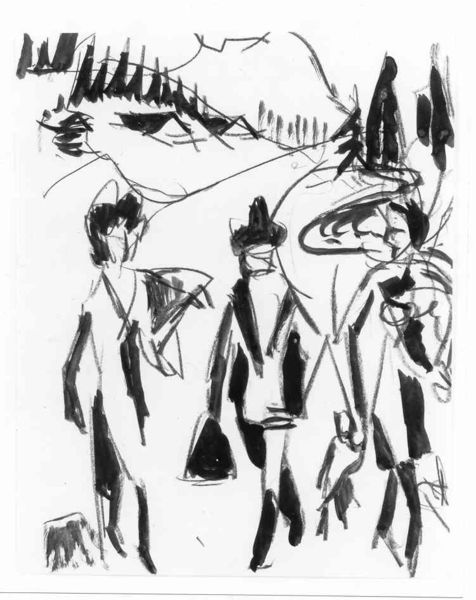
Titel: Drei Spaziergänger in einer Gebirgslandschaft
Künstler: Ernst Ludwig Kirchner
Standort: Karlsruhe
Institution: Staatliche Kunsthalle Karlsruhe
Schlagwörter: baum, berg, feder, gruppe, mann, weiß, aquarell, bäume, frauen, kirchner, landschaft, menschen, mädchen, damen, frau, hut, hüte, kleid, kopfbedeckungen, kreide, männer, schwarz, skizze, strasse, zeichnung, blick, dach, dame, haus, hund, weg, expressionismus, fächer, gespräch, hochformat, leute, mode, anzug, jacke, mütze, mützen, tragen, herr, häuser, hügel, natur, gehen, hütte, land, figur, drei, familie, kind, mutter, personen, tal, wald, landleben, kopfbedeckung, abstrakt, berge, gebirge, gipfel, modern, dächer, giebel, grafik, graphik, monochrom, wasserfarbe, berglandschaft, linien, hütten, picknick, spazieren, figuren, tannen, weib, rauchen, junge, striche, tusche, spaziergang, wandern, kohle, zypresse, schlicht, schwarz weiss, radierung, filzstift, strich, bleistift, stiefel, fichte, nadelbaum, tanne, tasche, pinsel, kohlezeichnung, ländlich, wanderer, schreiten, nadelbäume, fichten, nadelwald, wanderung, zelt, giebeldach, skizzenhaft, kohlezeichung, familienausflug, baum tannen, figurlich, schnell gezeichnet, ladnleben